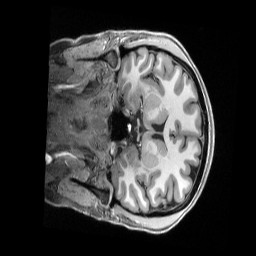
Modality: T1w
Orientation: coronal
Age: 24
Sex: female
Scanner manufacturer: siemens
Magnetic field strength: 3 T
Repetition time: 2.5 s
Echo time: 0.00296 s